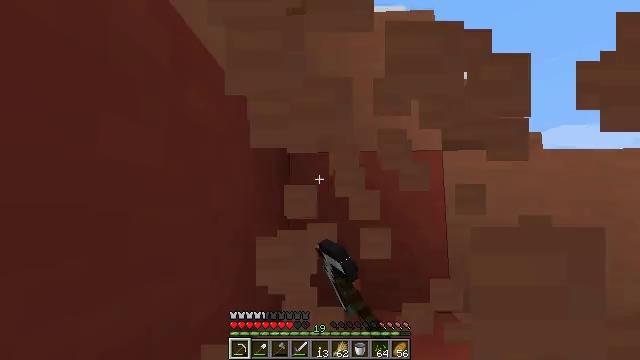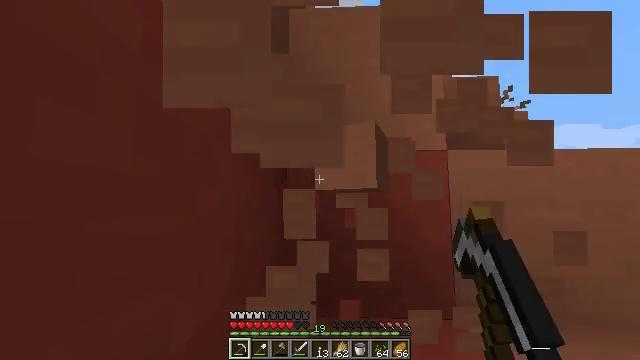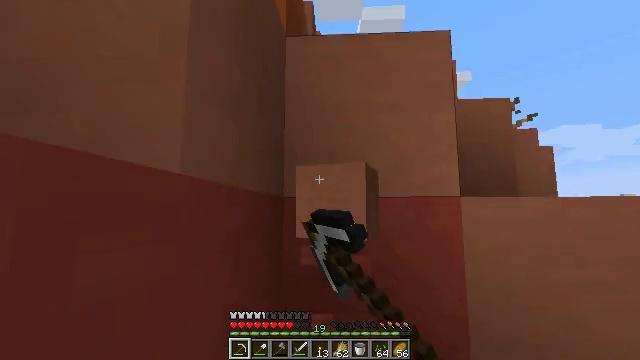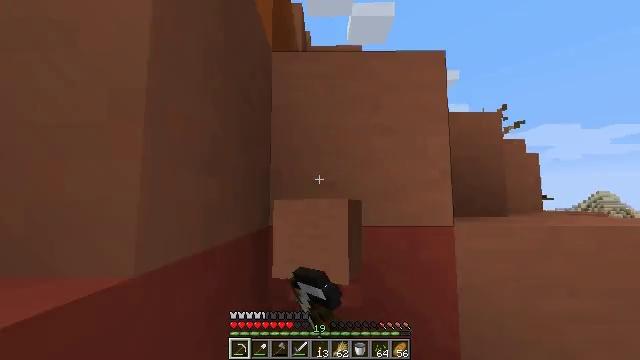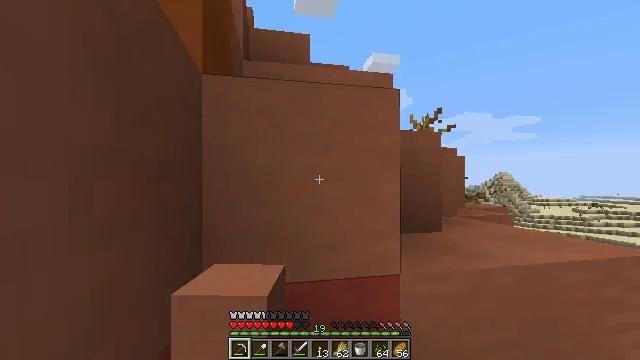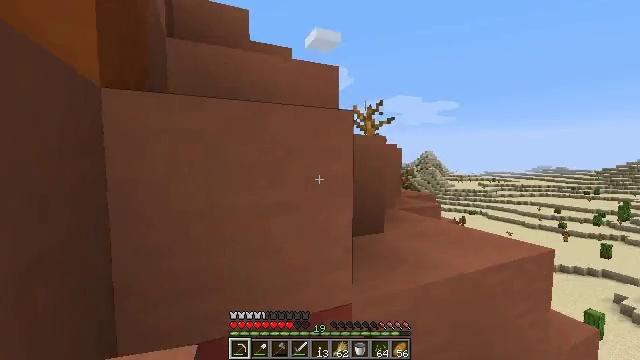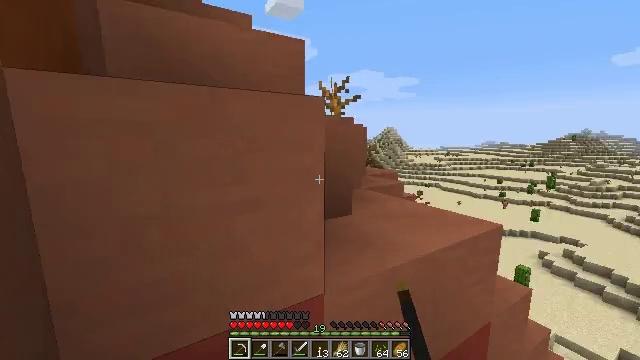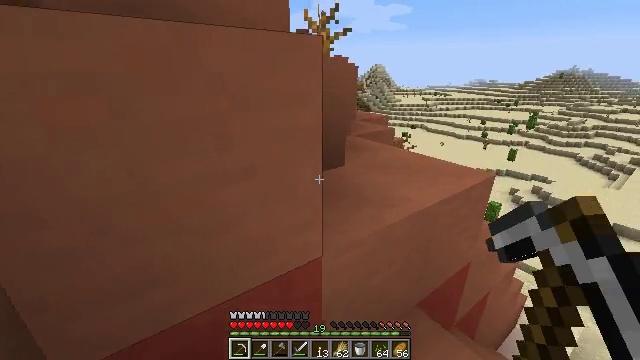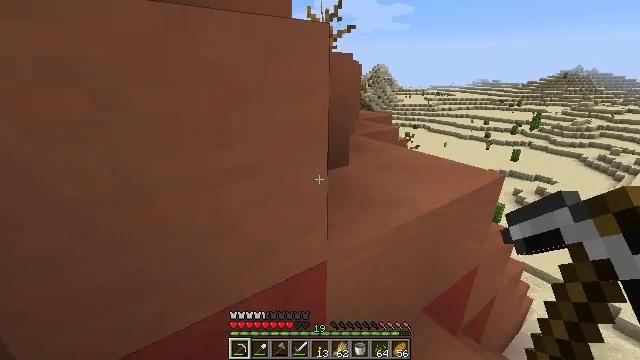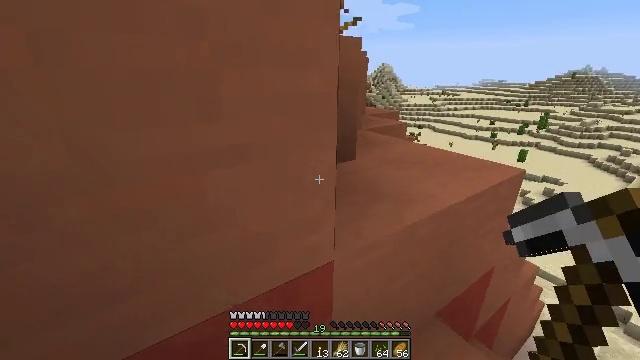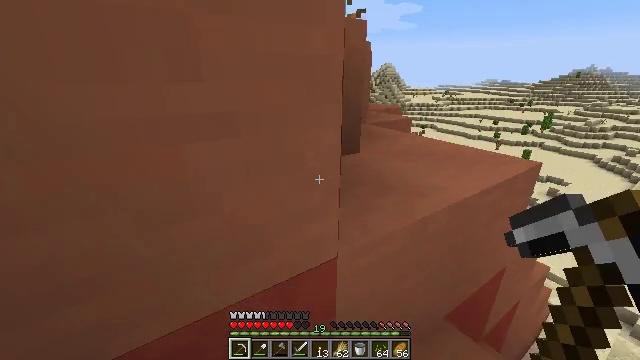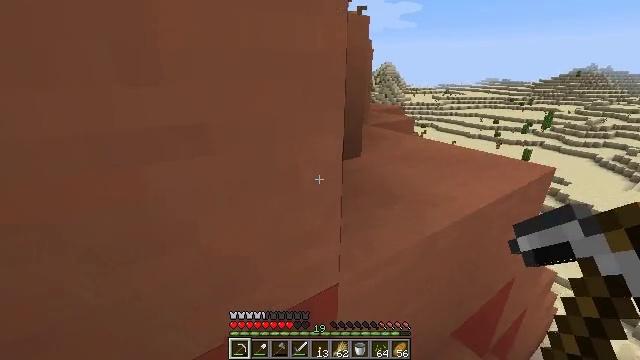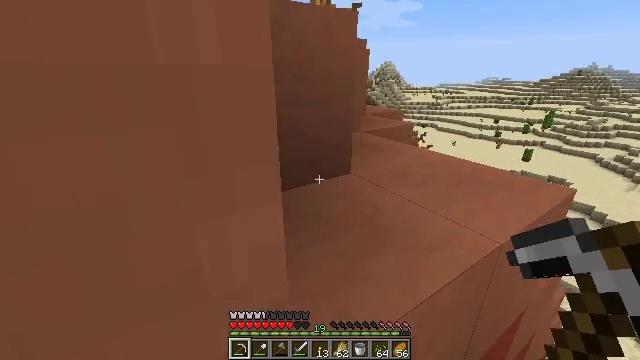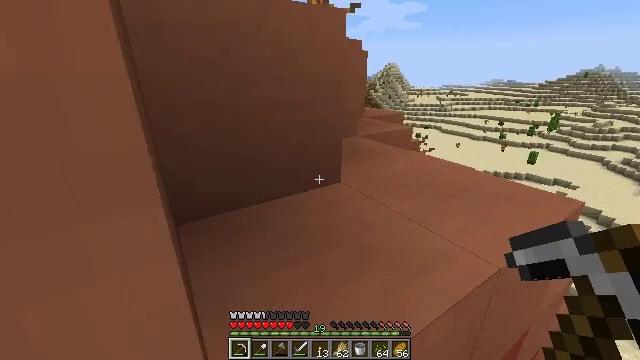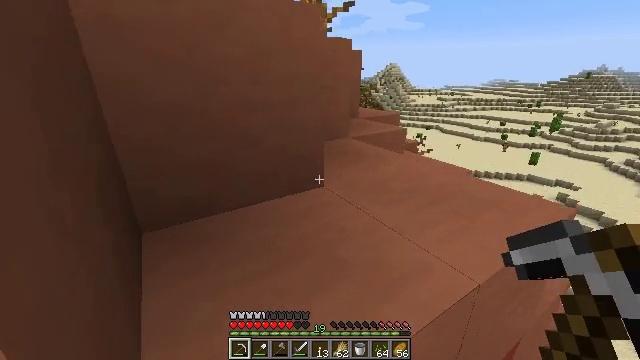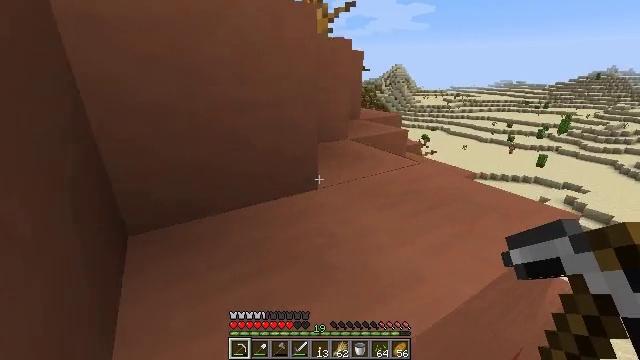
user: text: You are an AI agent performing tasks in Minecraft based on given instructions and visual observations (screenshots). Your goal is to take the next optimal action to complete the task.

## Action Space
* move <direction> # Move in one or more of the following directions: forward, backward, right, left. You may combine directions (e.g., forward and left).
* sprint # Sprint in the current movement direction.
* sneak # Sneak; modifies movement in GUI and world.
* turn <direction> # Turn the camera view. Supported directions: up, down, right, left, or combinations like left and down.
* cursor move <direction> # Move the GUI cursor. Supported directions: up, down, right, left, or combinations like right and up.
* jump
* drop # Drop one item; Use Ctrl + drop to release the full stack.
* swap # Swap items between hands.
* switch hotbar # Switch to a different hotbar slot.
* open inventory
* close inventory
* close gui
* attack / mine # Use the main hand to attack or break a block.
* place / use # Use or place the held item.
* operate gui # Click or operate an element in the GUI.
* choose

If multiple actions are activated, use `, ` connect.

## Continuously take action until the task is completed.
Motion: motion action
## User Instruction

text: Mine the white terracotta.
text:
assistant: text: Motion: move forward, attack / mine
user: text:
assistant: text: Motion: move forward, jump
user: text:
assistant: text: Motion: move forward, turn right, jump
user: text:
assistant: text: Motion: move forward, turn right and down, jump
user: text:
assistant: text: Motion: move forward, turn right and down, jump
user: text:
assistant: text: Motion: move forward, turn right and down, jump
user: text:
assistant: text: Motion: move forward and move right, turn right and down, jump
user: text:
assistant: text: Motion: move forward and move right
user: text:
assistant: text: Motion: move forward and move right
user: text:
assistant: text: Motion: move forward and move right
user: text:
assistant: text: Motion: move forward and move right
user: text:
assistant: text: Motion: move forward
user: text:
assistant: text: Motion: move forward
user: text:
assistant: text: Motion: move forward
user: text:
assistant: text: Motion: move forward, turn left
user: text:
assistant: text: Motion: move forward and move right, turn left
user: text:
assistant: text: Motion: move forward and move right, turn left
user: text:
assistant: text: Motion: move forward and move right, turn left
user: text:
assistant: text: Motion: move forward and move right, turn left and up
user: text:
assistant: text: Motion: move forward, turn left and up, jump
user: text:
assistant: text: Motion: move forward, turn left and up, jump
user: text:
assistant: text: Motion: move forward, turn left and up, jump
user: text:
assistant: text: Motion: move forward, turn left and up, jump
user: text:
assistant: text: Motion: move forward, turn left and up, jump
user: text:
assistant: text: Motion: move forward, turn up
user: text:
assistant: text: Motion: move forward, turn left and up
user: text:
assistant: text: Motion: move forward, turn left and up
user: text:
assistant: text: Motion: move forward, turn left and up
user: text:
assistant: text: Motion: move forward and move right, turn left and up
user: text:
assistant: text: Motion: move forward and move right, turn left and up, jump